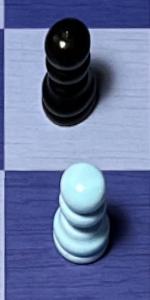
Label: Pawn_White